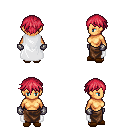
a pixel art fantasy rpg character, female body template, human, tanned skin, white cape, robe skirt, ruby red short bangs hairstyle, metal gloves, brown slippers, four views (front, back, left, right), 2x2 character sprite sheet, small pixel art, hard edges, no anti-aliasing